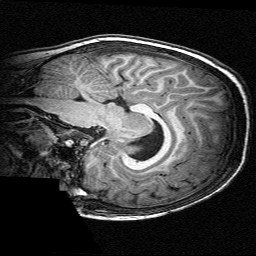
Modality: T1w
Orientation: sagittal
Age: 9
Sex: male
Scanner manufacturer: siemens
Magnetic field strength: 3 T
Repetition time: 2.3 s
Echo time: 0.00336 s